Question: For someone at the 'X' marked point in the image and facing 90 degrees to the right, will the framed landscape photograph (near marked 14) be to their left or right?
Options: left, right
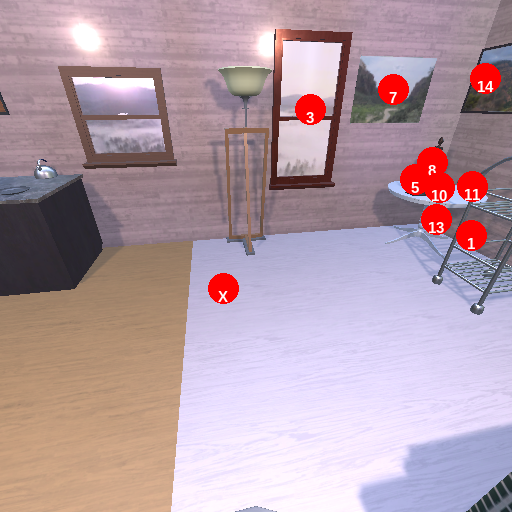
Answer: left